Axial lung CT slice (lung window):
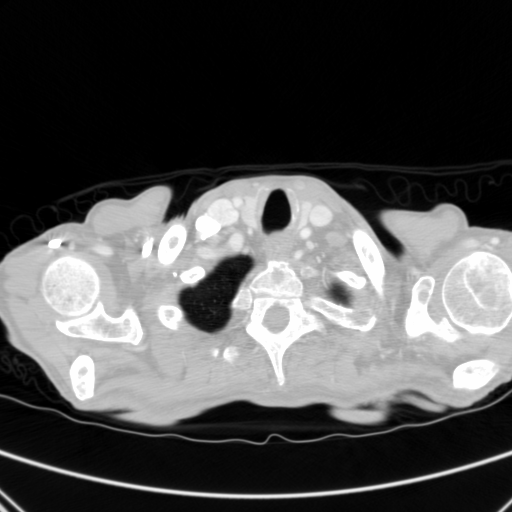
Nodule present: no